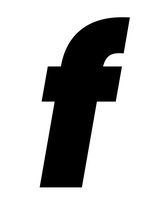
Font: Poppins-ExtraBoldItalic